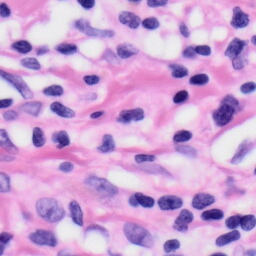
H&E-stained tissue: Skin